Question:
I am trying to show this menu in wordpress using wp_nav_menu(); but due to less knowledge i can't understand how to do this task.
kindly help me and please share code if you have any idea.
'''
<div class="pull-left">
<nav>
<ul class="sf-menu sf-js-enabled sf-shadow l_tinynav1" id="nav">
<li class="first-level-li"> <a href="<?php bloginfo('url'); ?>" class="first-level-link sf-with-ul">
<div class="menu-icon"><i class="icon-home icon-large"></i></div>
<div class="menu-item-wrapper">
<div class="first-level-li-text-link">Home</div>
</div>
</a> </li>
<li class="first-level-li"> <a href="<?php bloginfo('url'); ?>/?page_id=4" class="first-level-link">
<div class="menu-icon"><i class="icon-user icon-large"></i></div>
<div class="menu-item-wrapper">
<div class="first-level-li-text-link">About Us</div>
</div>
</a> </li>
<li class="first-level-li"> <a href="<?php bloginfo('url'); ?>/?page_id=6" class="first-level-link">
<div class="menu-icon"><i class="icon-cogs icon-large"></i></div>
<div class="menu-item-wrapper">
<div class="first-level-li-text-link">Services</div>
</div>
</a> </li>
<li class="first-level-li"> <a href="<?php bloginfo('url'); ?>/?page_id=8" class="first-level-link">
<div class="menu-icon"><i class="icon-briefcase icon-large"></i></div>
<div class="menu-item-wrapper">
<div class="first-level-li-text-link">Projects</div>
</div>
</a> </li>
<li class="first-level-li"> <a href="<?php bloginfo('url'); ?>/?page_id=10" class="first-level-link">
<div class="menu-icon"><i class="icon-key icon-large"></i></div>
<div class="menu-item-wrapper">
<div class="first-level-li-text-link">Careers</div>
</div>
</a> </li>
<li class="first-level-li"> <a href="<?php bloginfo('url'); ?>/?page_id=12" class="first-level-link">
<div class="menu-icon"><i class="icon-comments icon-large"></i></div>
<div class="menu-item-wrapper">
<div class="first-level-li-text-link">FAQ</div>
</div>
</a> </li>
<li class="first-level-li"> <a href="<?php bloginfo('url'); ?>/?page_id=14" class="first-level-link">
<div class="menu-icon"><i class="icon-envelope-alt icon-large"></i></div>
<div class="menu-item-wrapper">
<div class="first-level-li-text-link">Contact</div>
</div>
</a> </li>
</ul>
</nav>
</div>
'''
now i am using this but its static and one more thing i am also facing active menu issue too. please share code with me or telme how can i add active class in static menu which one is clicked so show this is your position now.
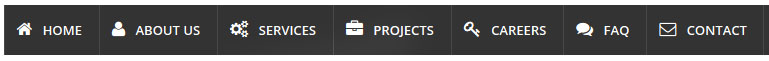
Answer: '''
<div class="pull-left">
<nav>
<ul class="sf-menu sf-js-enabled sf-shadow l_tinynav1" id="nav">
<?php echo $page_id = $post->ID; ?>
<li class="first-level-li"> <a href="<?php bloginfo('url'); ?>" class="first-level-link <?php if(is_home()){ echo "active"; }?> sf-with-ul">
<div class="menu-icon"><i class="icon-home icon-large"></i></div>
<div class="menu-item-wrapper">
<div class="first-level-li-text-link">Home</div>
</div>
</a> </li>
<li class="first-level-li"> <a href="<?php bloginfo('url'); ?>/?page_id=4" class="first-level-link <?php if($page_id==4){echo "active";}?> ">
<div class="menu-icon"><i class="icon-user icon-large"></i></div>
<div class="menu-item-wrapper">
<div class="first-level-li-text-link">About Us</div>
</div>
</a> </li>
<li class="first-level-li"> <a href="<?php bloginfo('url'); ?>/?page_id=6" class="first-level-link <?php if($page_id==6){echo "active";}?>">
<div class="menu-icon"><i class="icon-cogs icon-large"></i></div>
<div class="menu-item-wrapper">
<div class="first-level-li-text-link">Services</div>
</div>
</a> </li>
<li class="first-level-li"> <a href="<?php bloginfo('url'); ?>/?page_id=8" class="first-level-link <?php if($page_id==8){echo "active";}?>">
<div class="menu-icon"><i class="icon-briefcase icon-large"></i></div>
<div class="menu-item-wrapper">
<div class="first-level-li-text-link">Projects</div>
</div>
</a> </li>
<li class="first-level-li"> <a href="<?php bloginfo('url'); ?>/?page_id=10" class="first-level-link <?php if($page_id==10){echo "active";}?>">
<div class="menu-icon"><i class="icon-key icon-large"></i></div>
<div class="menu-item-wrapper">
<div class="first-level-li-text-link">Careers</div>
</div>
</a> </li>
<li class="first-level-li"> <a href="<?php bloginfo('url'); ?>/?page_id=12" class="first-level-link <?php if($page_id==12){echo "active";}?>">
<div class="menu-icon"><i class="icon-comments icon-large"></i></div>
<div class="menu-item-wrapper">
<div class="first-level-li-text-link">FAQ</div>
</div>
</a> </li>
<li class="first-level-li"> <a href="<?php bloginfo('url'); ?>/?page_id=14" class="first-level-link <?php if($page_id==14){echo "active";}?>">
<div class="menu-icon"><i class="icon-envelope-alt icon-large"></i></div>
<div class="menu-item-wrapper">
<div class="first-level-li-text-link">Contact</div>
</div>
</a> </li>
</ul>
</nav>
</div>
'''
active class added using custom code.